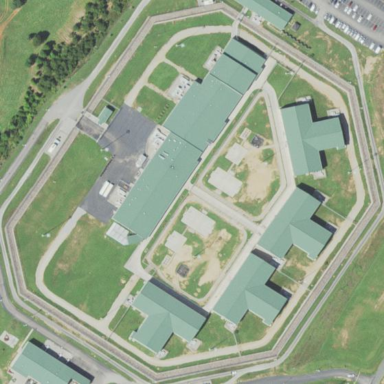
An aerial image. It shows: Prison enclosed by fence.